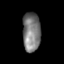
Tissue: skin
Cell type: Epithelial cells
Senescence score: 0.2495
Nuclear area (px): 693
Mean DAPI intensity: 121.499